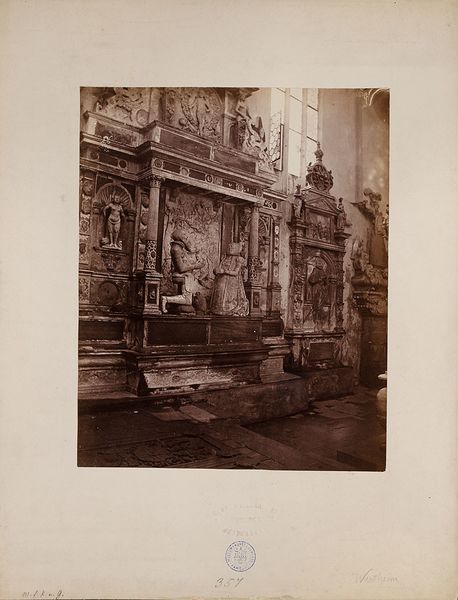
Titel: Stiftskirche Wertheim am Main, Löwensteinsche Grabkapelle, Grabmal des Grafen Ludwig von Stolberg und Walburg von Wied (Königsteinsches Epitaph)
Künstler: Georg Maria Eckert
Standort: Hamburg
Institution: Museum für Kunst und Gewerbe Hamburg
Schlagwörter: marmor, architektur, innenraum, kirche, paar, renaissance, skulptur, sepia, bildhauerei, plastik, podest, foto, fotografie, photographie, altar, photo, fries, kircheninneres, erhöht, architekturfotografie, epitaph, grabkapelle, albumin, bildhauerkunst, lichtbild, grabplastik, architekturphotographie, bildwerke, stifterpaar, angewandte und bildende kunst, hessische systematik, schwarzweißpositivverfahren, silbersalzverfahren, schwarzweißfotografie, albuminpapier, löwensteinsche